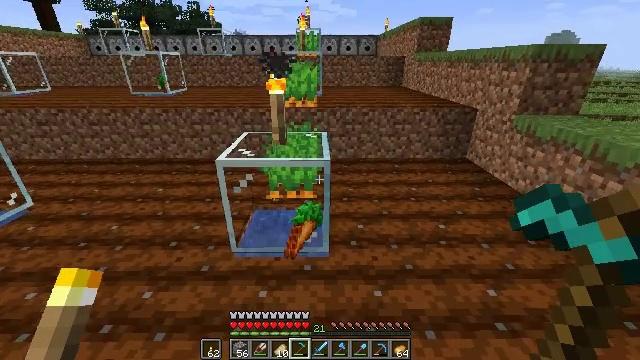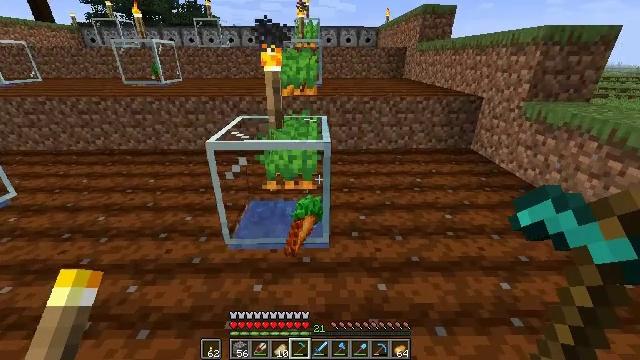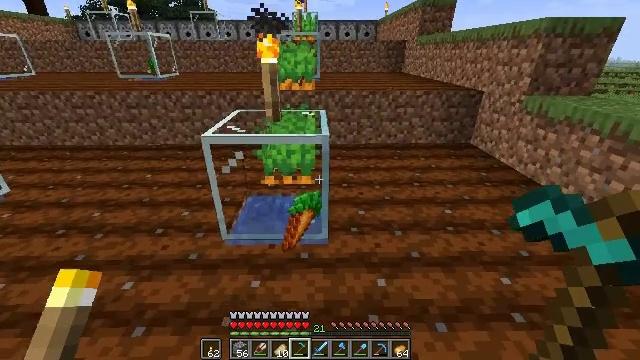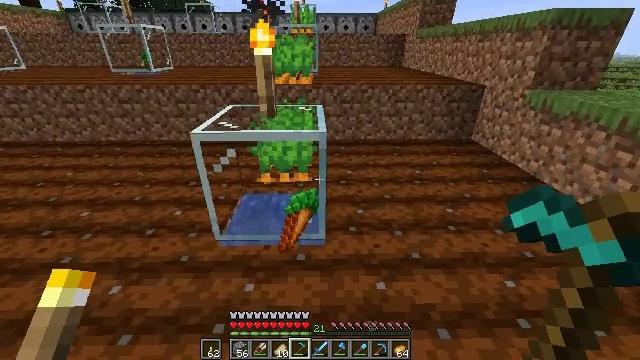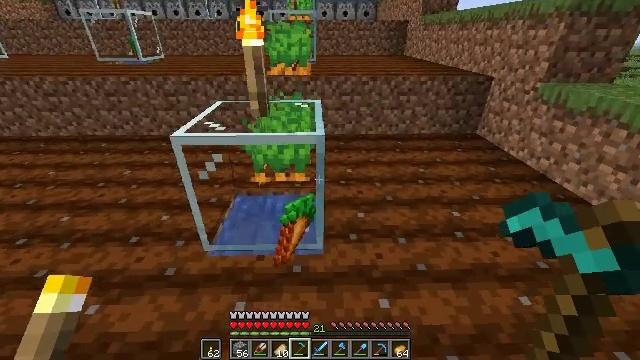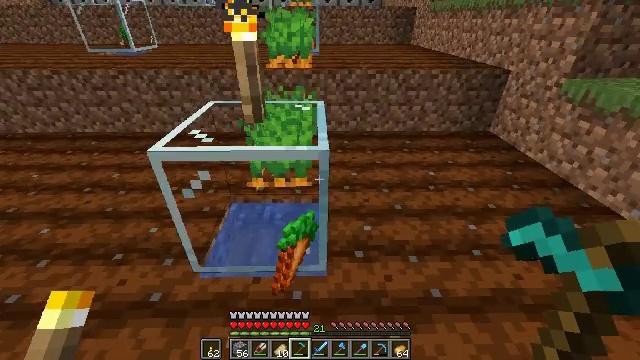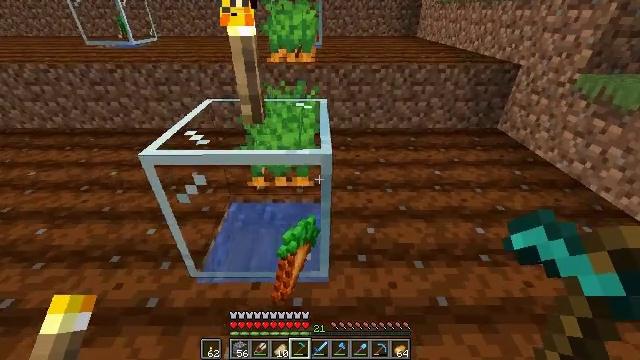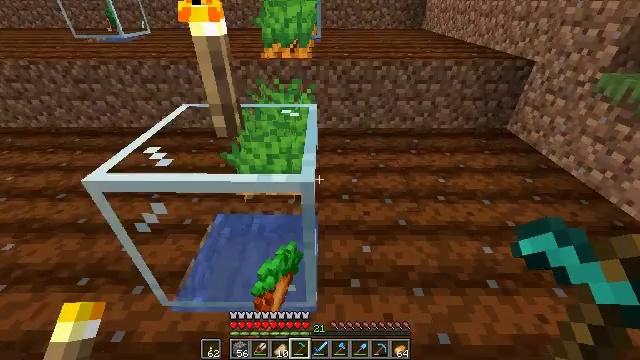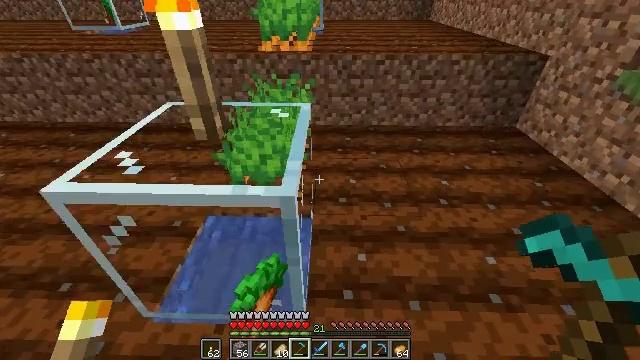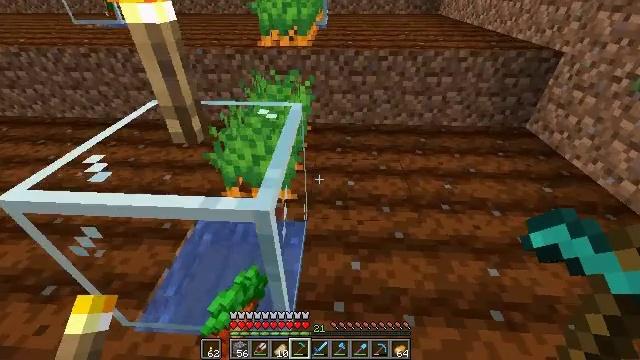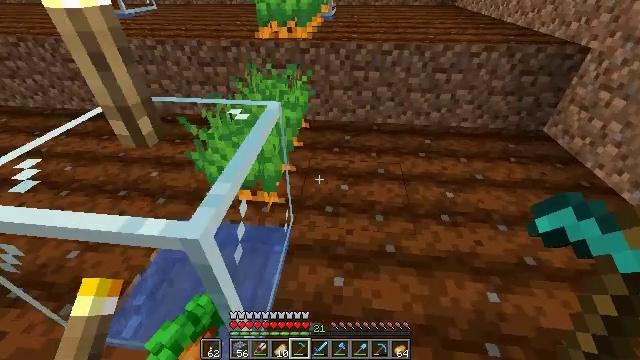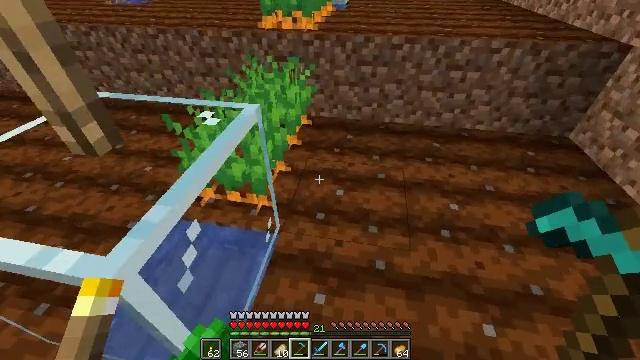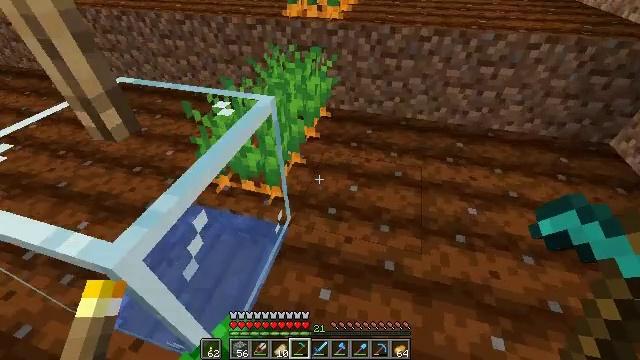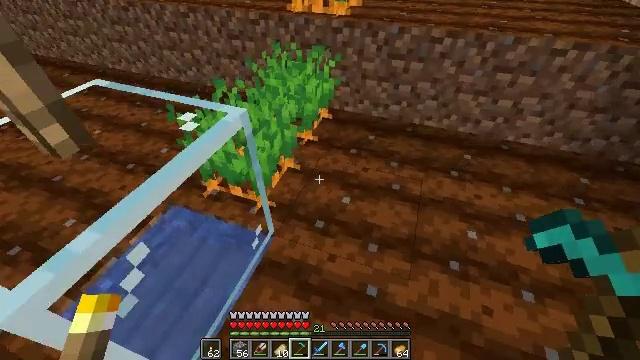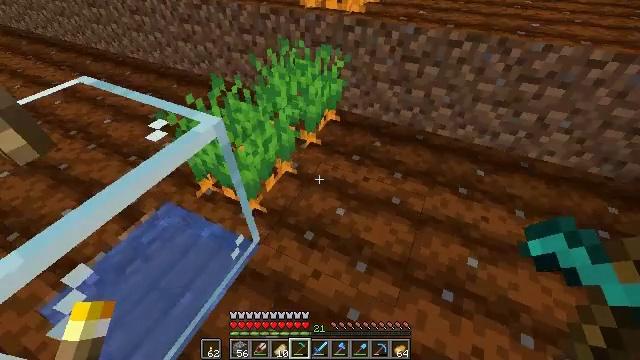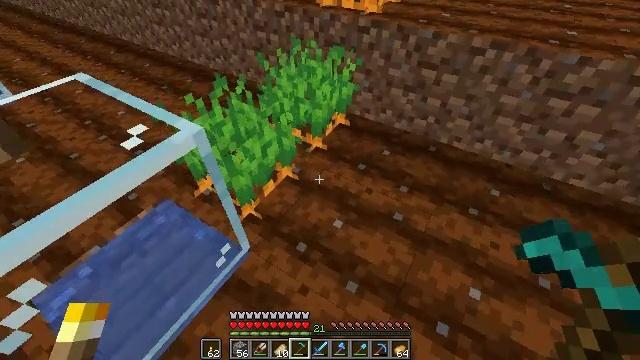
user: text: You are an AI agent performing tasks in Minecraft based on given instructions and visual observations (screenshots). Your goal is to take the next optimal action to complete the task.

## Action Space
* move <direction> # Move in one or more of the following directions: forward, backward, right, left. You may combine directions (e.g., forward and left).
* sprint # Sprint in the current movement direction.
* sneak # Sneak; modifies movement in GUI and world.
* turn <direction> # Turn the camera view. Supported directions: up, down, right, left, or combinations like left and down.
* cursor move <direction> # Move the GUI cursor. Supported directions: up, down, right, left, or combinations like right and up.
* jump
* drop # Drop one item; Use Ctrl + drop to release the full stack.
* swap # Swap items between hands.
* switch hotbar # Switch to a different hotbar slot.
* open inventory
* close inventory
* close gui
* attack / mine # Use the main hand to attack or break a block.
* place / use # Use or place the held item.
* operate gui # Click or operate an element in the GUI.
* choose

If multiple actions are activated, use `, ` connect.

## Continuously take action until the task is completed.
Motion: motion action
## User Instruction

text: Mine the fully grown carrots.
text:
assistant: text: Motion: move forward
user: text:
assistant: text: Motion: move forward
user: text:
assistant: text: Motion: move forward, turn down
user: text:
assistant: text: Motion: move forward, turn down
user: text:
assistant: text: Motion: move forward, turn down
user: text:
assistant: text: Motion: move forward and move right, turn down
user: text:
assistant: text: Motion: move forward and move right, turn down
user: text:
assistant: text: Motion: move forward and move right, turn left and down
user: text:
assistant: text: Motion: move forward and move right, turn left and down
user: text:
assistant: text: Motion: move forward and move right, turn left and down
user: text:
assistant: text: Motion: move forward and move right, turn left and down
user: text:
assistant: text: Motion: move forward and move right, turn left and down
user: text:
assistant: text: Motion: move forward and move right, turn left and down
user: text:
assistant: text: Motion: move forward and move right, turn left and down
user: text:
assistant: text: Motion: move forward, turn left
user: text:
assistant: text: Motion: turn left
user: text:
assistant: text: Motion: turn left
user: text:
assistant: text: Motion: no_op
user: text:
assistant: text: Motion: no_op
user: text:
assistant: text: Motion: no_op
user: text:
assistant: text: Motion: no_op
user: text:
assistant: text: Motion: turn left
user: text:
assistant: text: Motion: turn left
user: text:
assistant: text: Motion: no_op
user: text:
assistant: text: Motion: attack / mine
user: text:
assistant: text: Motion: attack / mine
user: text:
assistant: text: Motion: attack / mine
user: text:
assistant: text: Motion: move forward, turn right and up, attack / mine
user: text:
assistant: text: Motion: move forward, turn right and up
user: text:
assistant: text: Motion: move forward